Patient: sex M, age 35
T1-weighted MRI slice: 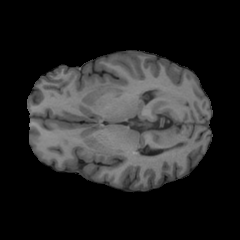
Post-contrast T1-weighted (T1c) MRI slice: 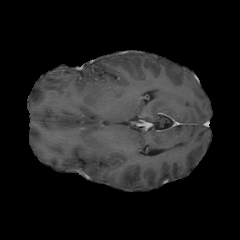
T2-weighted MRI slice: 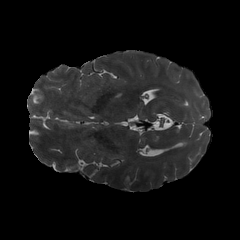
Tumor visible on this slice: yes
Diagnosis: Glioblastoma, IDH-wildtype
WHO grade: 4